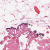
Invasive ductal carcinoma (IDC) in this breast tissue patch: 0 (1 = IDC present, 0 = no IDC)